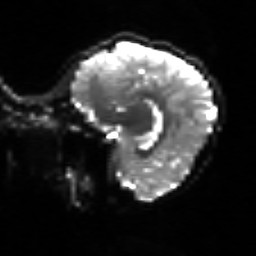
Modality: sbref
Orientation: sagittal
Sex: female
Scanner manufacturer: siemens
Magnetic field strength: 3 T
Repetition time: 5 s
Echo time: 0.071 s